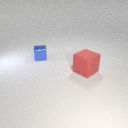
large red rubber cube to the right of small blue metal cube